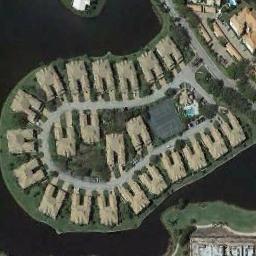
Label: residential